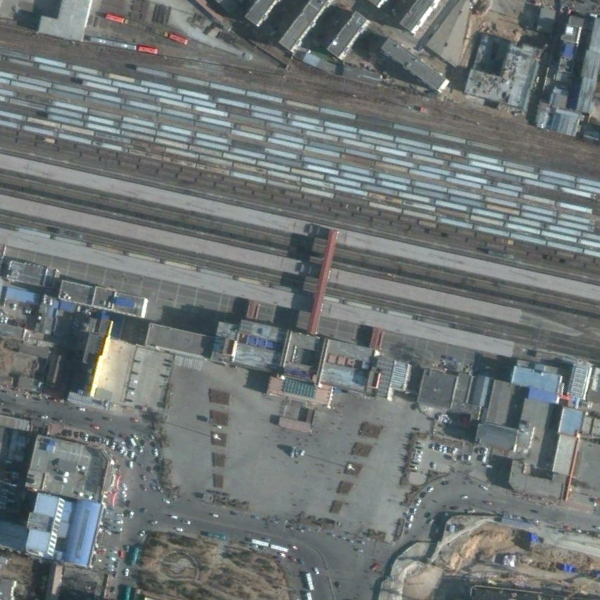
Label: RailwayStation